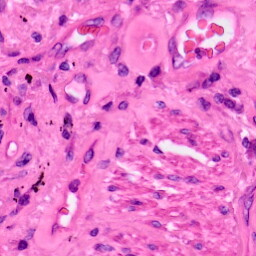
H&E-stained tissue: Lung